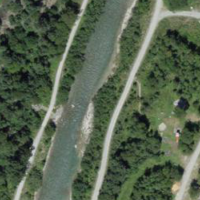
EUNIS habitat code: 53
Species observed at this site:
Corvus corone
Fulica atra
Linaria cannabina
Sylvia borin
Chloris chloris
Aythya fuligula
Fringilla coelebs
Sylvia atricapilla
Lathyrus pratensis
Phylloscopus collybita
Angelica sylvestris
Parus major
Hirundo rustica
Turdus pilaris
Cinclus cinclus
Motacilla alba
Delichon urbicum
Periparus ater